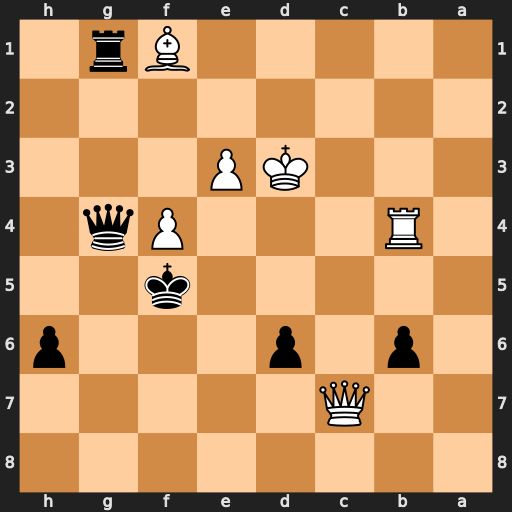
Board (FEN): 8/2Q5/1p1p3p/5k2/1R3Pq1/3KP3/8/5Br1
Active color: b
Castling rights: -
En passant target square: -
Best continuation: Qd1+ Kc3 Qc1+ Kb3 Qxc7